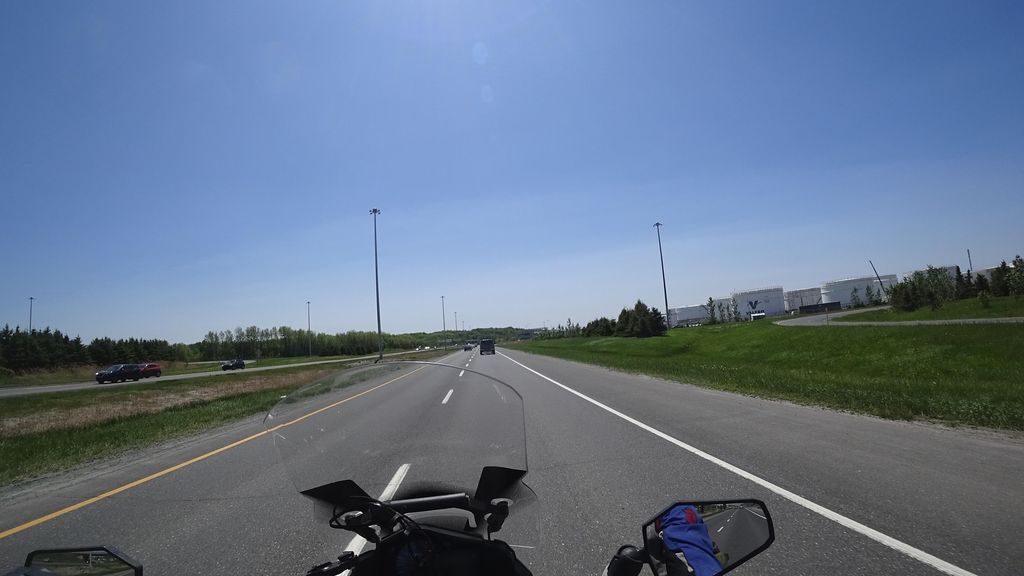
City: quebec_city